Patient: sex F, age 34
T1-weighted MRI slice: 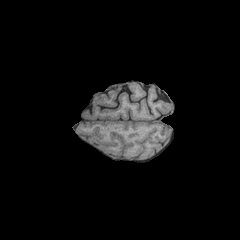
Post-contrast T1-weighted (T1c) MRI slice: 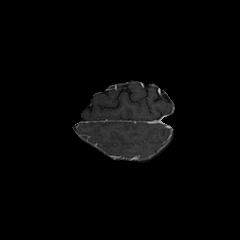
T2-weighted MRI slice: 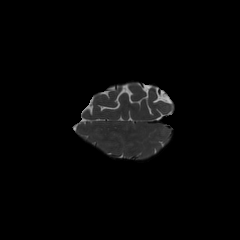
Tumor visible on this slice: no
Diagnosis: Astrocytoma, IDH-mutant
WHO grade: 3